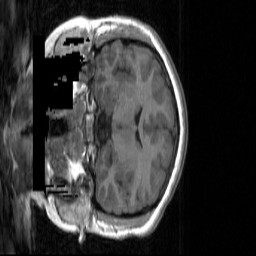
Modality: T1w
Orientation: coronal